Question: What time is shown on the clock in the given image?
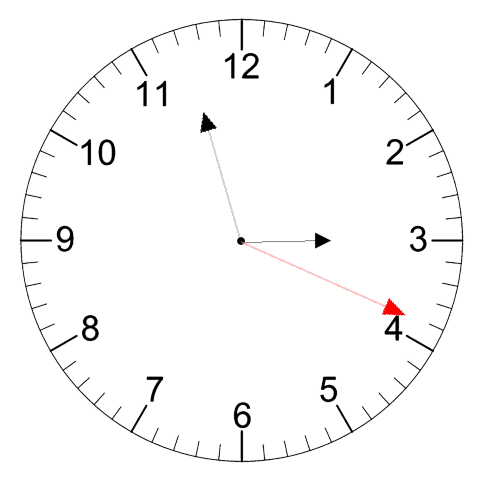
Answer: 02:57:19